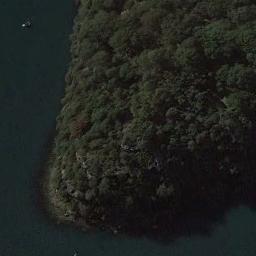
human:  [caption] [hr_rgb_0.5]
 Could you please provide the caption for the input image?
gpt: The forest is next to the water .

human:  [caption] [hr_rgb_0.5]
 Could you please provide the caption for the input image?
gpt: A triangular forest with many dark green trees is surrounded by jade lake water .

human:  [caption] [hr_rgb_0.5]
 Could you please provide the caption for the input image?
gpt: This is a dense forest .

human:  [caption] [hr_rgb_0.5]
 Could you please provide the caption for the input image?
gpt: The forest with a lot of dense green trees is surrounded by the waters .

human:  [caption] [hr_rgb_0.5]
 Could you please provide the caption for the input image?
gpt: A dense green forest in an island .